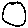
Label: circle